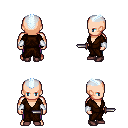
a pixel art fantasy rpg character, male body template, human, light skin, brown robe, magenta pants, white cyan short mohawk hairstyle, white cloth bracers, maroon shoes, dagger, four views (front, back, left, right), 2x2 character sprite sheet, small pixel art, hard edges, no anti-aliasing